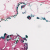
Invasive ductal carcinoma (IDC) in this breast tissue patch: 0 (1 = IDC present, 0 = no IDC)